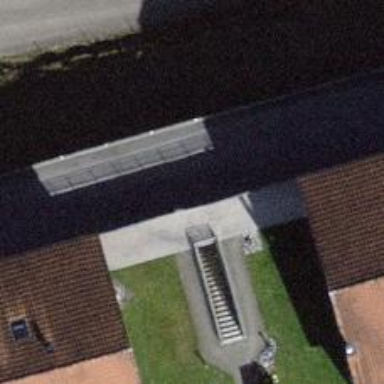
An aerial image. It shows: Set of steps on the road.